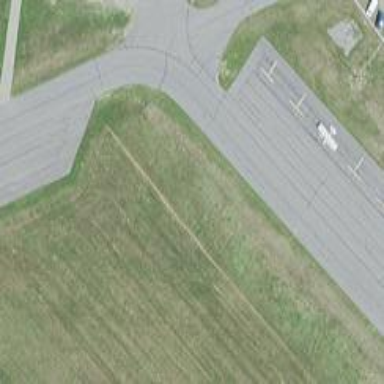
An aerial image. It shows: View of taxiway at the airport.